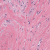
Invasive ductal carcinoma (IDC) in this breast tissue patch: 1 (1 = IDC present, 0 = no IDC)